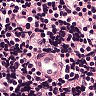
Metastatic tissue present: no